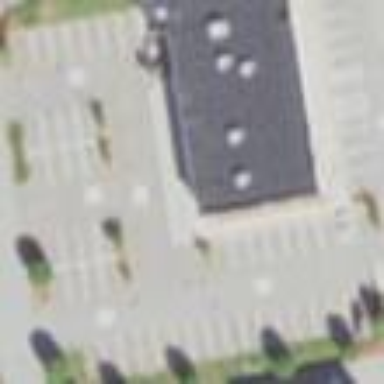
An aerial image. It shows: Parking area with asphalt surface.